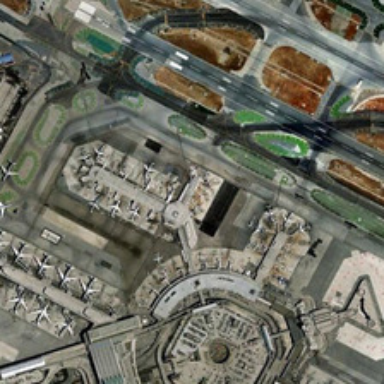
This is a big airport with some planes .